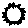
Label: sun